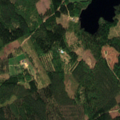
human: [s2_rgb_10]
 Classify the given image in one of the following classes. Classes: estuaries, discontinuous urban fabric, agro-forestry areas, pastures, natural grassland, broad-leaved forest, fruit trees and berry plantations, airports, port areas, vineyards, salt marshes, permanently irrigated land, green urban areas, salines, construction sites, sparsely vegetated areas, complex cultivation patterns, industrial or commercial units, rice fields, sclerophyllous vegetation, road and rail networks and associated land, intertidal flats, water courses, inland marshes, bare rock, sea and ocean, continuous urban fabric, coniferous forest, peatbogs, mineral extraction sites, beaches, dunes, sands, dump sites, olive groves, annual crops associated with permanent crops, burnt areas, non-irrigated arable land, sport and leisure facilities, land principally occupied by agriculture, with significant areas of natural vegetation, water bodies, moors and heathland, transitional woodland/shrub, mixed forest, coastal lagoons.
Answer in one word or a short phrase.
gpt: coniferous forest, mixed forest, transitional woodland/shrub, water bodies